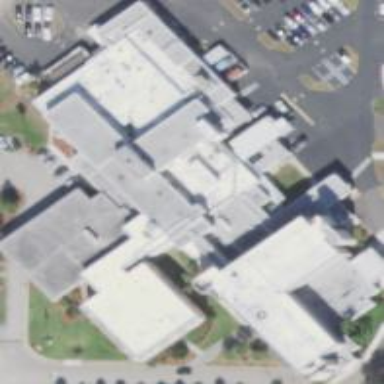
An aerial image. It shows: Hospital building.